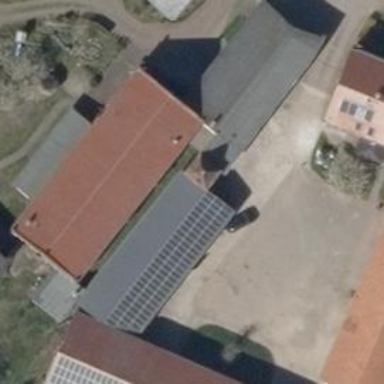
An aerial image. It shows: Small solar photovoltaic panel generator is producing electricity.